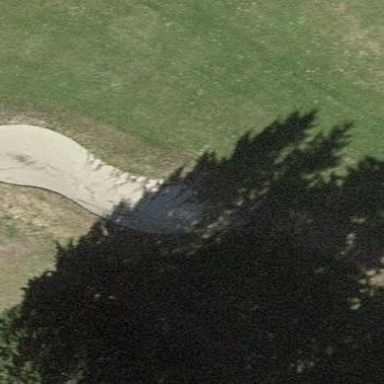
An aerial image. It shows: Sandy area is golf bunker.